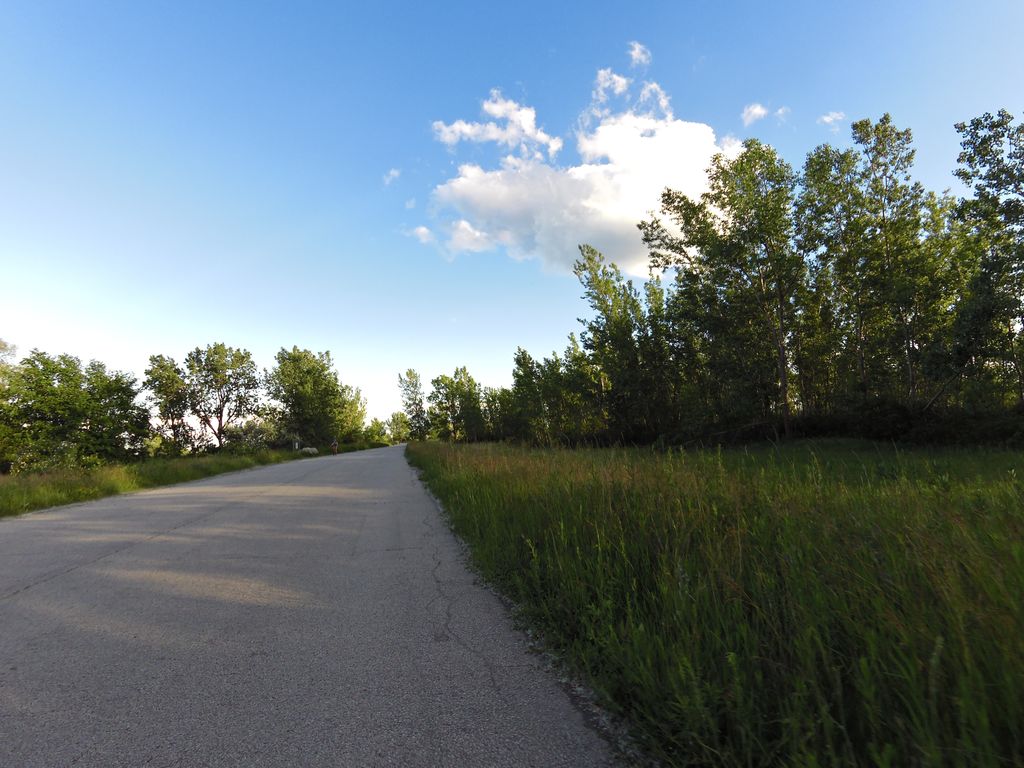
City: toronto